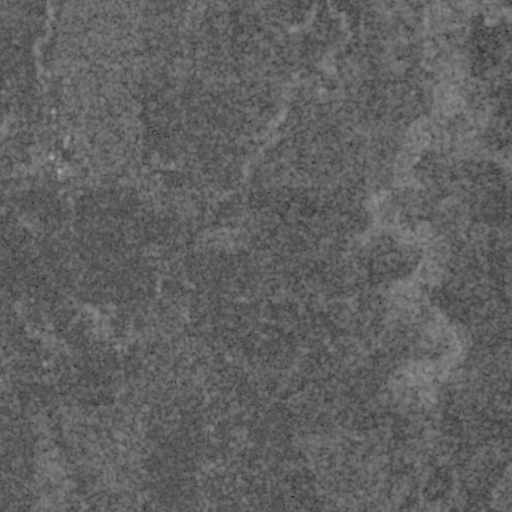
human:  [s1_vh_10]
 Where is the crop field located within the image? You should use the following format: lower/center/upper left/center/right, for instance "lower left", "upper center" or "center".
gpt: The crop field is located in the center left of the image.
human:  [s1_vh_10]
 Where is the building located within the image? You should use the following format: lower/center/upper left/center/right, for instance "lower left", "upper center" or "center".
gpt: The building is located in the center left of the image.
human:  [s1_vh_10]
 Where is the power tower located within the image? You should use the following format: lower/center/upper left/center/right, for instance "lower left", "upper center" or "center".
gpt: There is no power tower in the image.

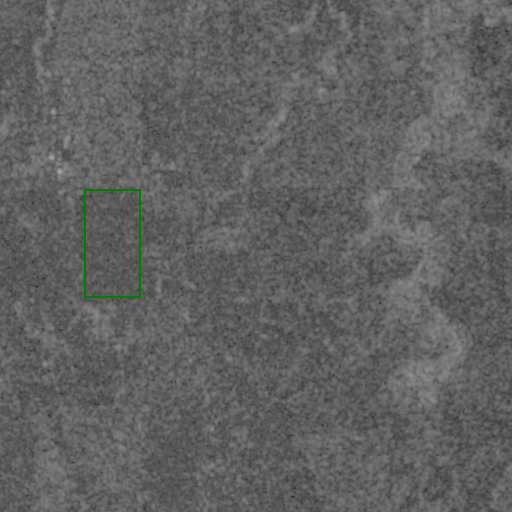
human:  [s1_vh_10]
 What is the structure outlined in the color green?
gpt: The structure outlined in green is a crop field.
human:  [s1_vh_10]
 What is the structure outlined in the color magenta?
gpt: There is no magenta outline.